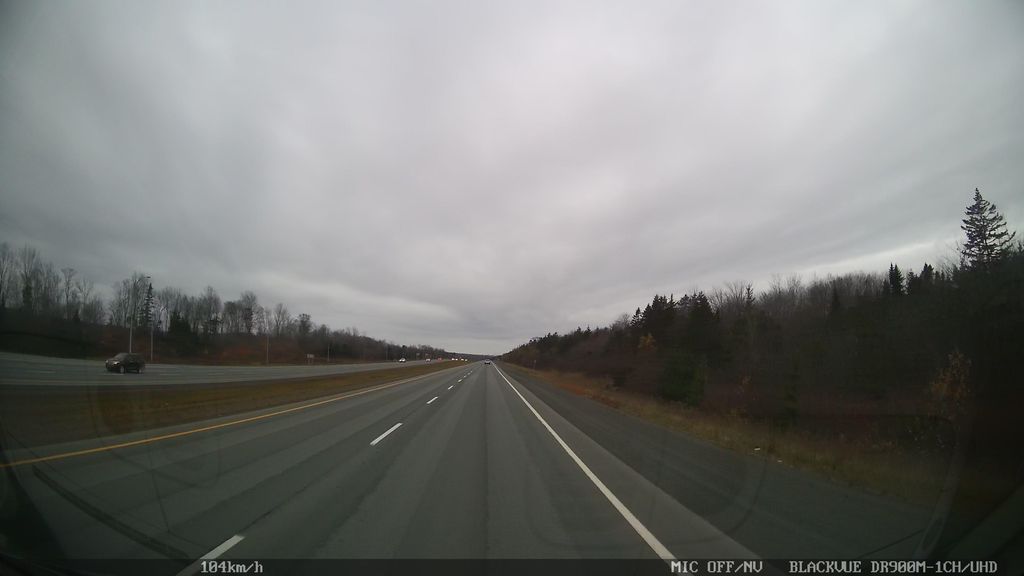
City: halifax